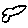
Label: moon